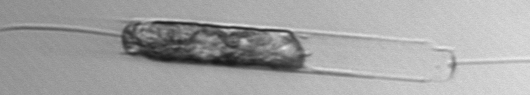
Label: Ditylum_brightwellii